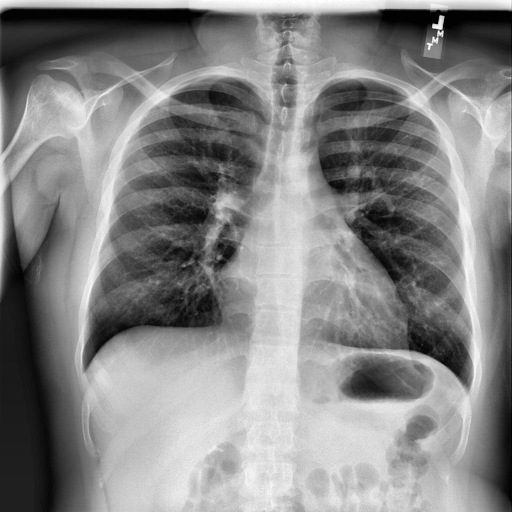
Finding: NORMAL